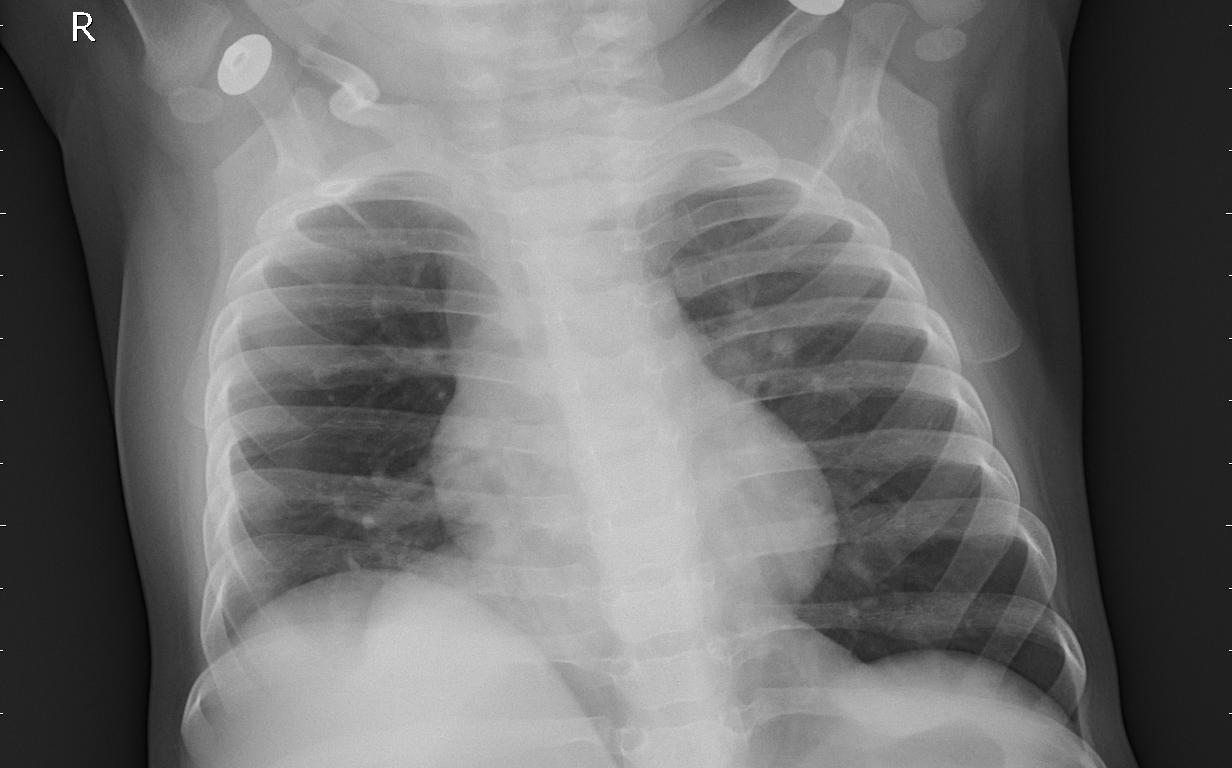
Diagnosis: PNEUMONIA